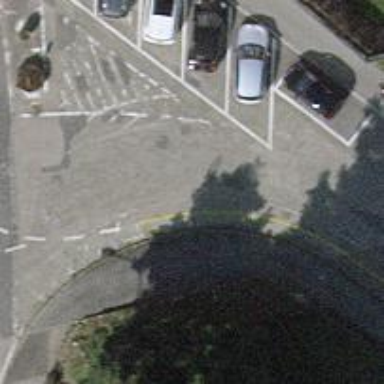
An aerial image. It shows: Kerb serving as barrier.